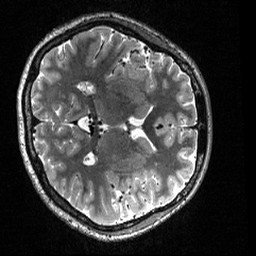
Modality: T2w
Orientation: axial
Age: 32
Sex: female
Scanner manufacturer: siemens
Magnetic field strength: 3 T
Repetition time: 3.2 s
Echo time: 0.56 s